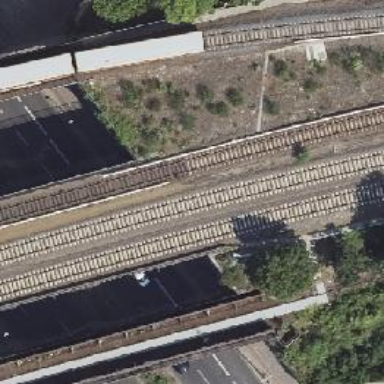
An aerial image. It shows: Bridge over railway line.